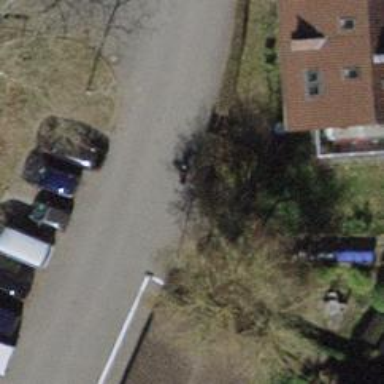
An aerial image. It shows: Asphalt road in living street.